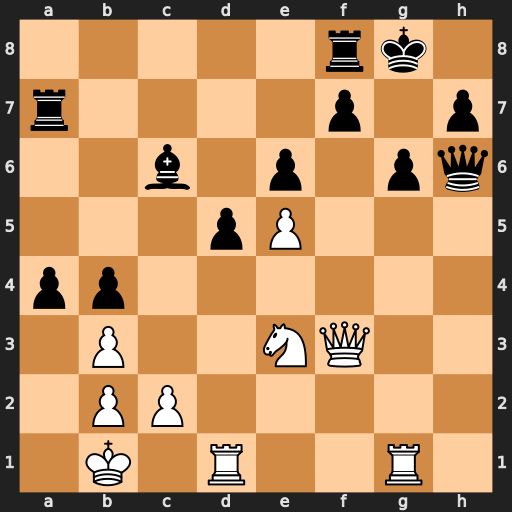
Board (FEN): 5rk1/r4p1p/2b1p1pq/3pP3/pp6/1P2NQ2/1PP5/1K1R2R1
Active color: w
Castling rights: -
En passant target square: -
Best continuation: Ng4 Qg7 Nf6+